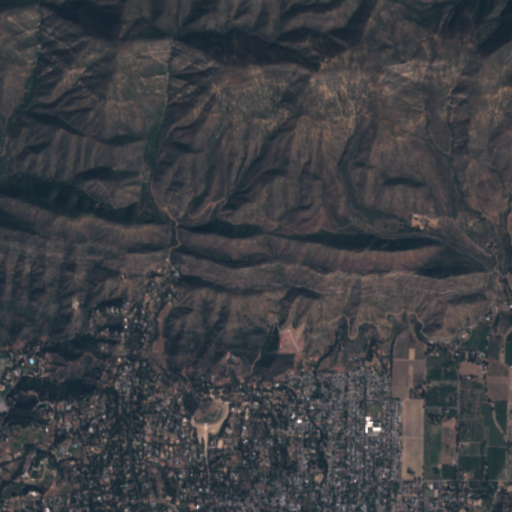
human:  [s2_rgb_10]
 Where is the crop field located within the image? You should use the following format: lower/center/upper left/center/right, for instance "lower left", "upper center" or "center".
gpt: The crop field is located in the lower center of the image.
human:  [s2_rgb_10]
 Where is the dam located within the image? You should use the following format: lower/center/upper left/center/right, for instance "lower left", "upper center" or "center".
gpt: The dam is located in the lower center of the image.
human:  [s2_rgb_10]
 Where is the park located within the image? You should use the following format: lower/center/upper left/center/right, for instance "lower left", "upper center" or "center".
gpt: The park is located in the lower of the image.
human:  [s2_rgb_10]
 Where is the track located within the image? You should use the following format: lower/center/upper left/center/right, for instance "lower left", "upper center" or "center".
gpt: The track is located in the lower right of the image.
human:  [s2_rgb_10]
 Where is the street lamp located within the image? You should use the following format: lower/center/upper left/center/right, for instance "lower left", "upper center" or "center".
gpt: The street lamp is located in the lower right of the image.
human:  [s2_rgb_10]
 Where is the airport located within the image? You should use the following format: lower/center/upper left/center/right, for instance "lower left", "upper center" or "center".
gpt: There is no airport in the image.